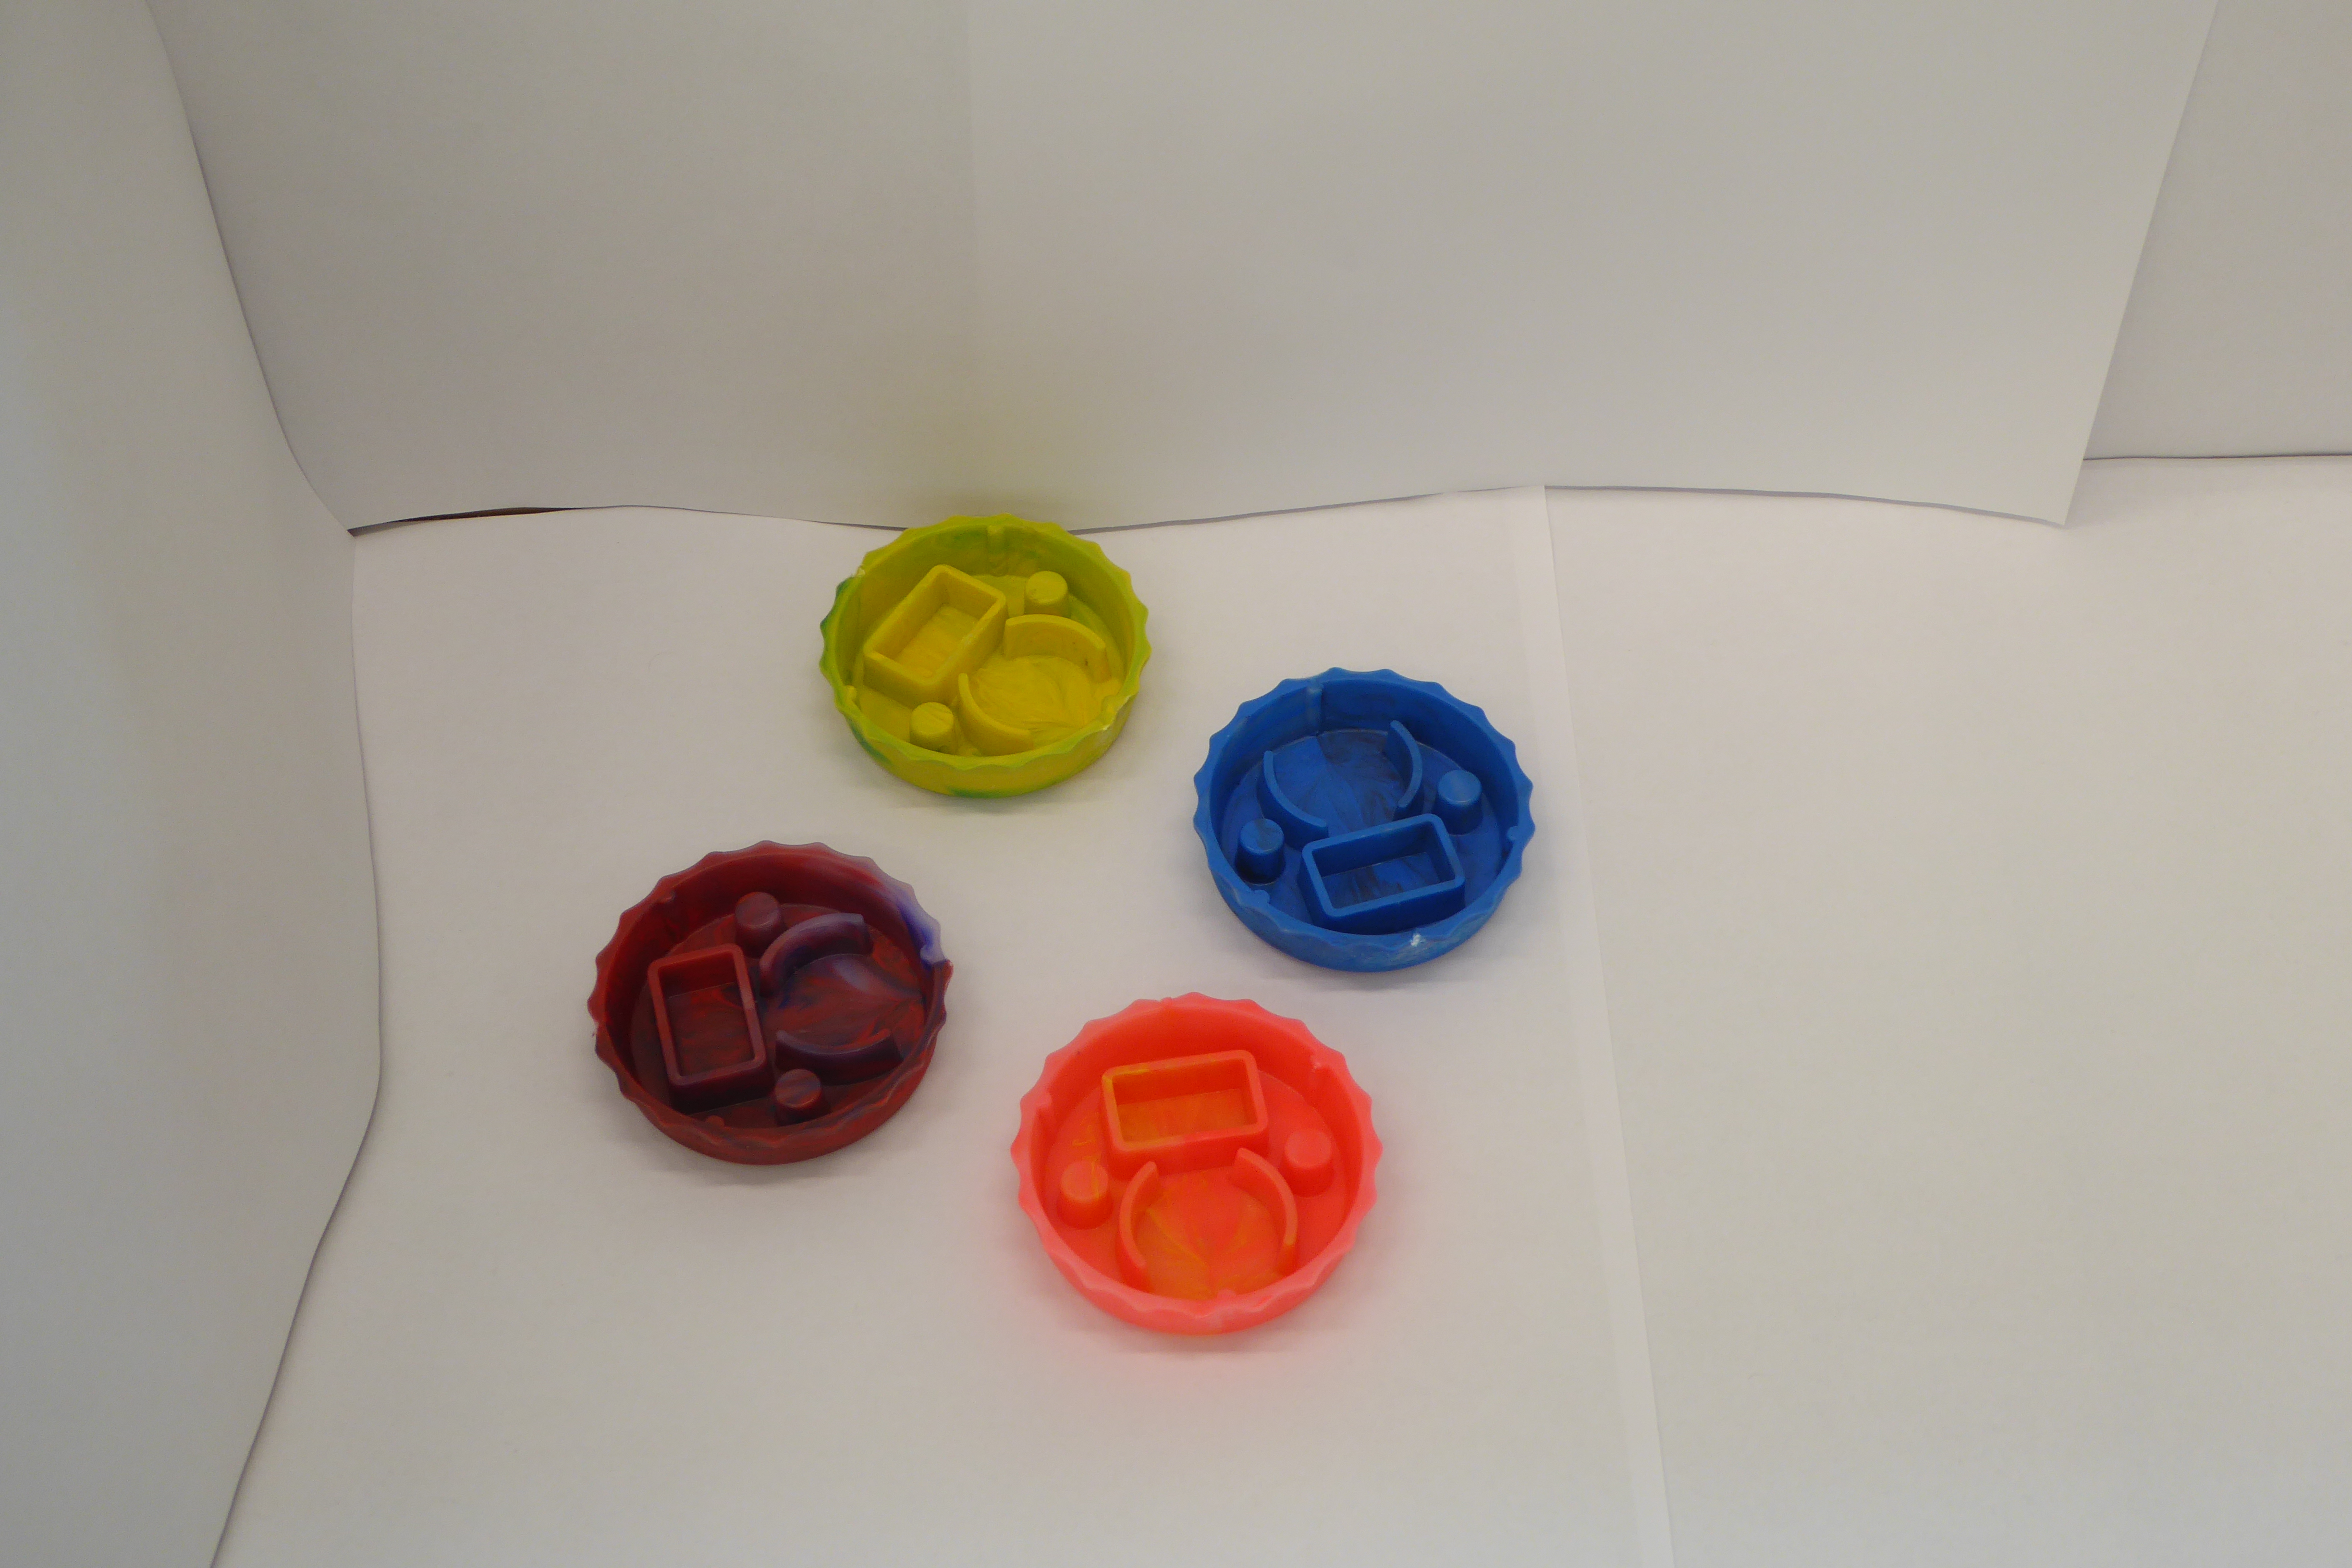
Label: Bottle Opener - Cover